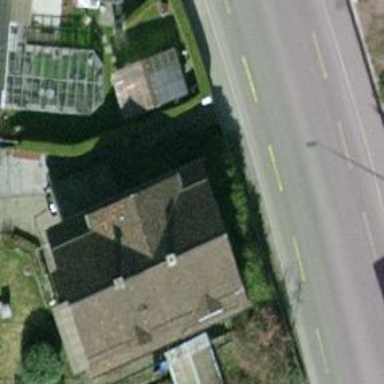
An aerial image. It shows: Detached building with gambrel roof.